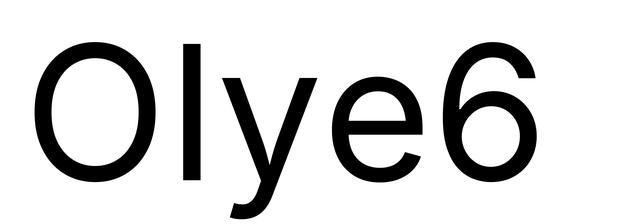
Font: Inter_Regular